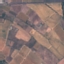
Land use / land cover: PermanentCrop